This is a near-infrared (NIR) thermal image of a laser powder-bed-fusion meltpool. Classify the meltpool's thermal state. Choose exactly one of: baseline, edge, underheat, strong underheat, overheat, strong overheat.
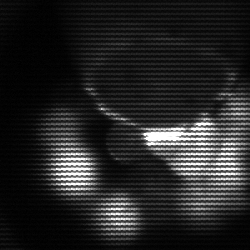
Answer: edge